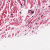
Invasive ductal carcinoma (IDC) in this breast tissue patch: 0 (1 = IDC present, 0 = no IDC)